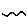
Label: zigzag